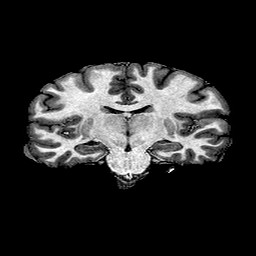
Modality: T1w
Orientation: sagittal
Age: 22
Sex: female
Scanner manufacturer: ge
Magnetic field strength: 3 T
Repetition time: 7.66 s
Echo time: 0.003476 s